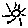
Label: sun